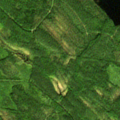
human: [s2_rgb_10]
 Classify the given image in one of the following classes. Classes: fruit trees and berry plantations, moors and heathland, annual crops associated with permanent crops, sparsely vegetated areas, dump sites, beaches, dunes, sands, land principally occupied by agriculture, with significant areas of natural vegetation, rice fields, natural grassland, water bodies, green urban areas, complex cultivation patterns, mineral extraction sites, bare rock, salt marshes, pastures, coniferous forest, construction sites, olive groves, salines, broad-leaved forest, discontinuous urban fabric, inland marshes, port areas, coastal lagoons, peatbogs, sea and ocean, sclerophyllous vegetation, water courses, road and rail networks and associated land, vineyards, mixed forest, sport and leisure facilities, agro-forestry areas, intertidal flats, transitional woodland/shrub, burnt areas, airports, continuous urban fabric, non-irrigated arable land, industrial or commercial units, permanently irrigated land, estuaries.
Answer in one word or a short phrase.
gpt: coniferous forest, mixed forest, water bodies